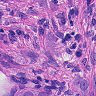
Metastatic tissue present: yes